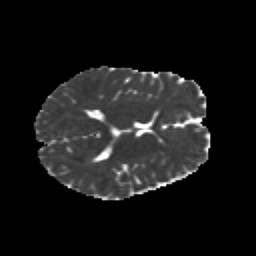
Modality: MD
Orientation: axial
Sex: male
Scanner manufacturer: siemens
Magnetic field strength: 3 T
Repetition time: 5 s
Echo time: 0.071 s